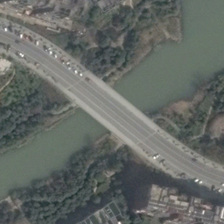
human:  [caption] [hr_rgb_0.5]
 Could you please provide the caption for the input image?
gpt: the s shaped bridge acrosses the river with woods and rows of houses on its bank .

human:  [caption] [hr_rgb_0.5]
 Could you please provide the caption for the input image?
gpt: buildings and trees are standing along the river and a bridge with some cars cross it .

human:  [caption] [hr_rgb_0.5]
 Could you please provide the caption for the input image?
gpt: buildings and trees are standing along the river and a bridge with some cars cross it .

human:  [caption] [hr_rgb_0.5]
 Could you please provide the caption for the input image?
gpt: a curved bridge across the river  and some trees .

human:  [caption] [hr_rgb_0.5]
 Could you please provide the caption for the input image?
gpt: several buildings and many green plants are in two sides of a river with a bridge with cars .